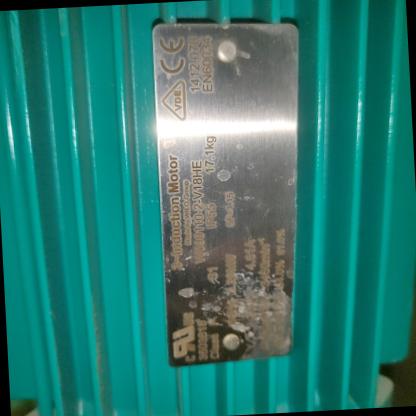
Klasa: tabliczka-znamionowa